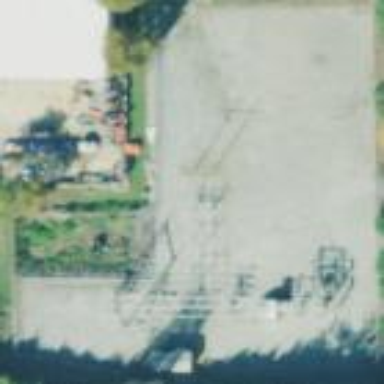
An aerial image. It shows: Distribution substation surrounded by fence.